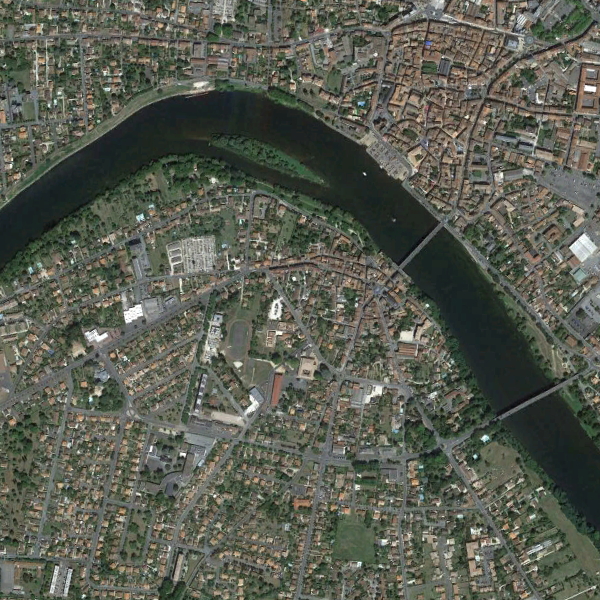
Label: River